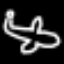
Label: airplane